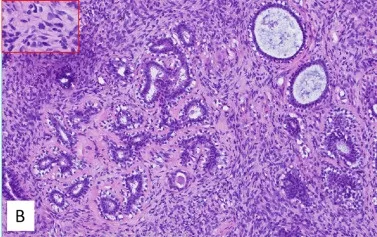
The red box indicated the corresponding area shown in panel (B) Internal bar = 6 mm. (B) Higher power showed high stromal cellularity with obvious dysplasia, active mitoses, and pathologic mitosis [middle in the insert (embraced with red box, located left upper corner)]. The ducts in the tumor kept a nearly normal contour, and the stromal cellularity adjacent to the epithelium did not obviously increase. Internal bar = 500 mum.
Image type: pathology (h&e)